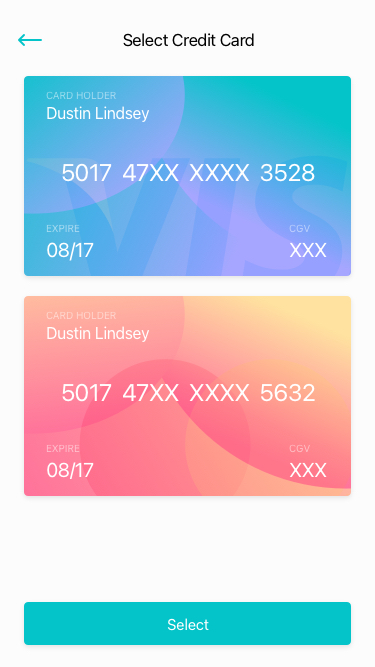
Text in this UI design:
Select Credit Card
5017  47XX  XXXX  3528
Expire
08/17
Card Holder
Dustin Lindsey
CGV
XXX
5017  47XX  XXXX  5632
Expire
08/17
Card Holder
Dustin Lindsey
CGV
XXX
Select